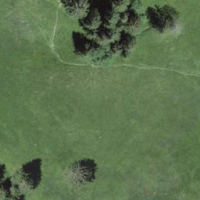
EUNIS habitat code: 25
Species observed at this site:
Filipendula ulmaria